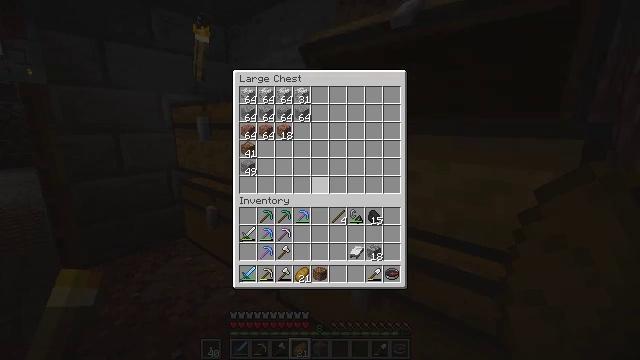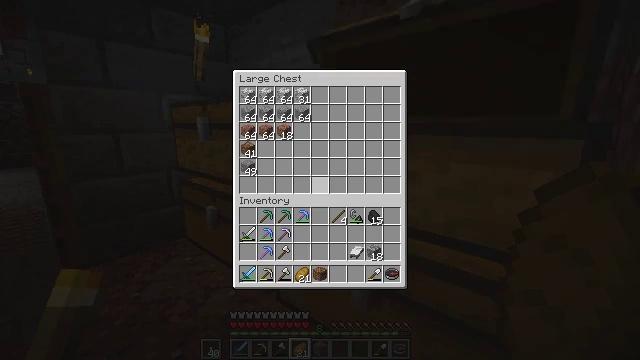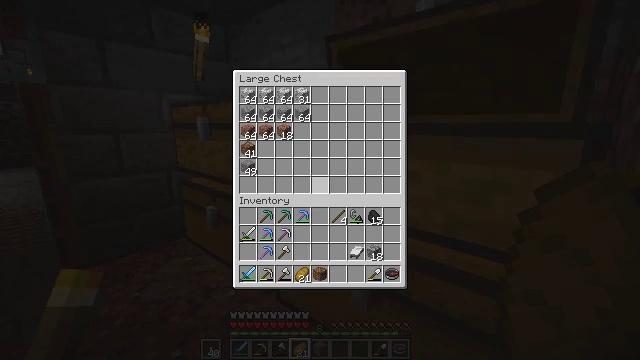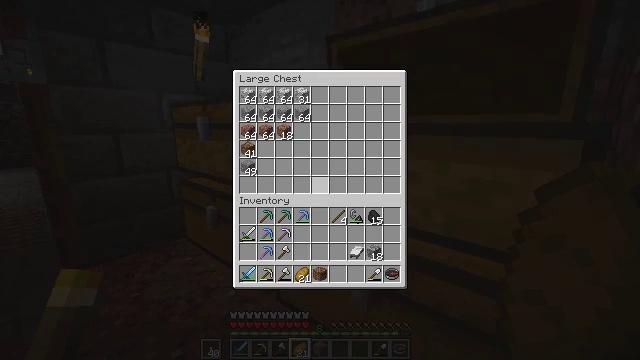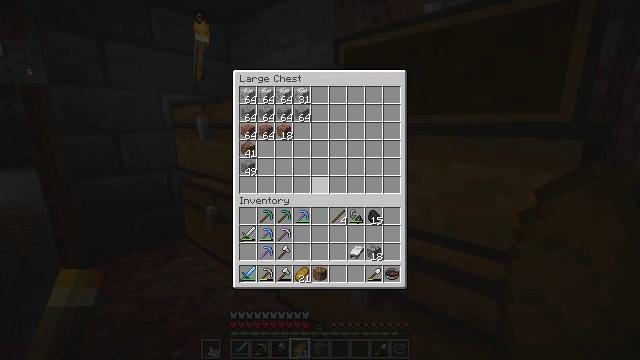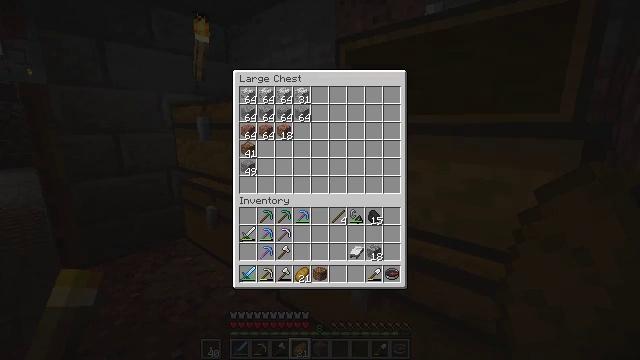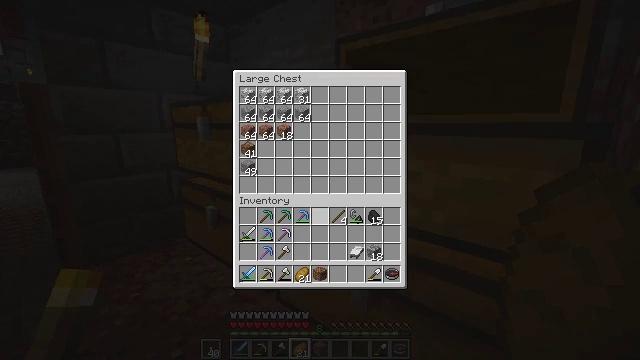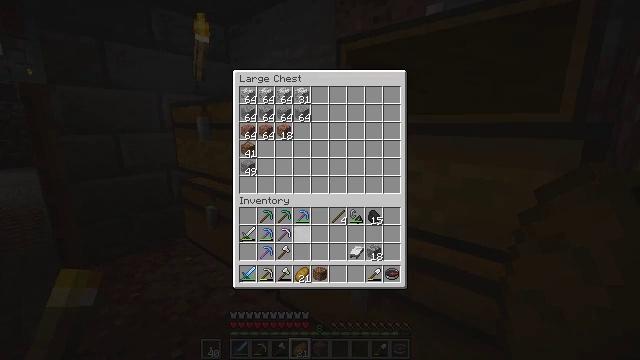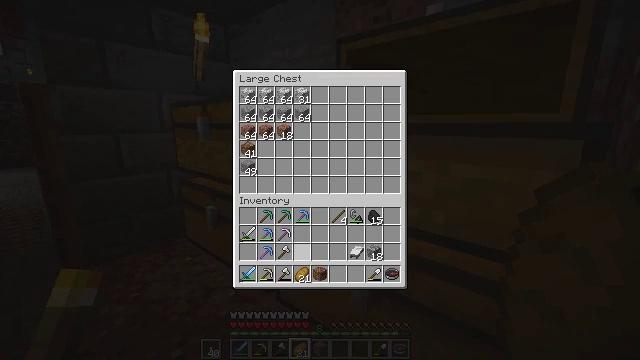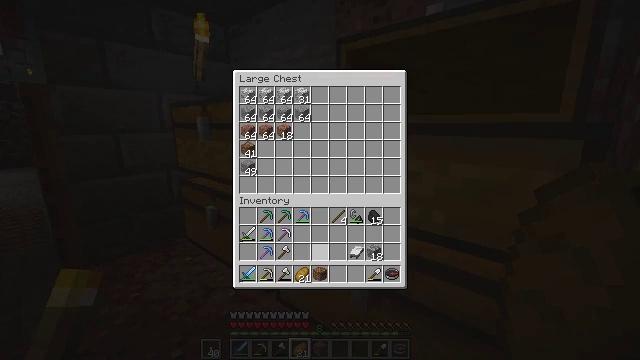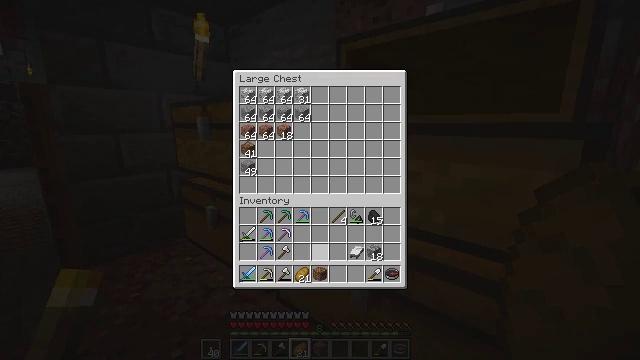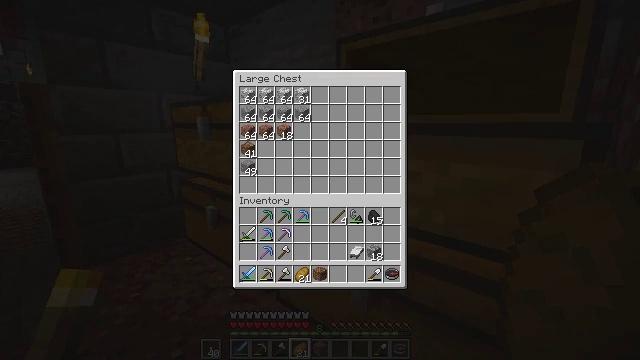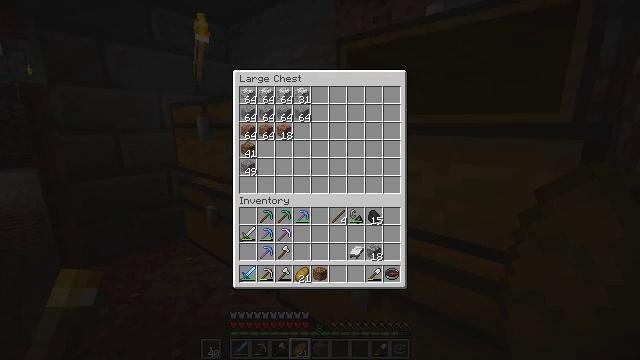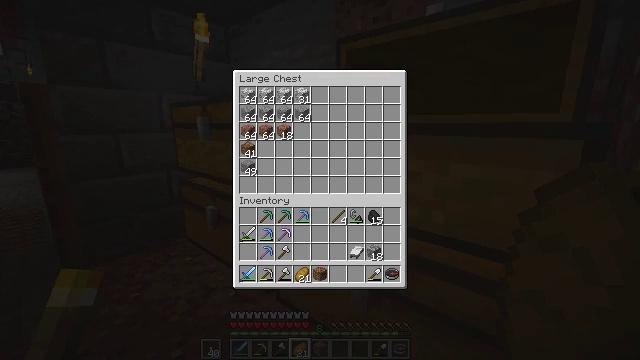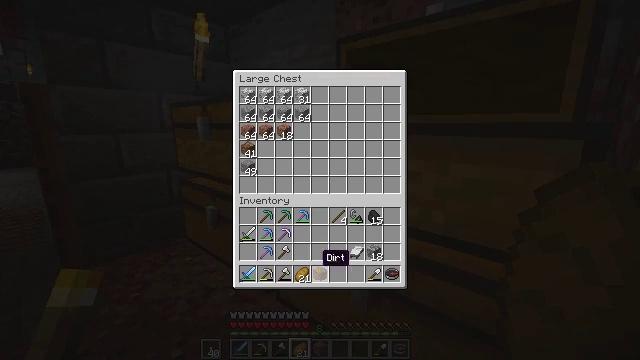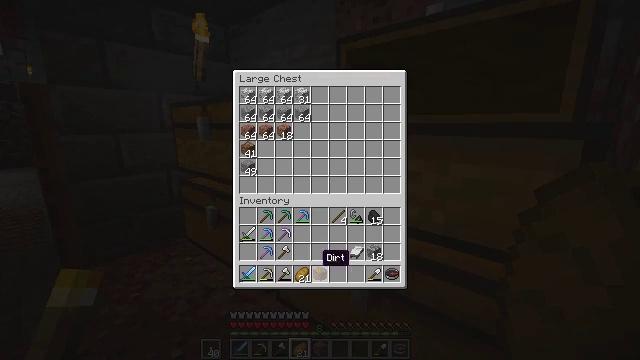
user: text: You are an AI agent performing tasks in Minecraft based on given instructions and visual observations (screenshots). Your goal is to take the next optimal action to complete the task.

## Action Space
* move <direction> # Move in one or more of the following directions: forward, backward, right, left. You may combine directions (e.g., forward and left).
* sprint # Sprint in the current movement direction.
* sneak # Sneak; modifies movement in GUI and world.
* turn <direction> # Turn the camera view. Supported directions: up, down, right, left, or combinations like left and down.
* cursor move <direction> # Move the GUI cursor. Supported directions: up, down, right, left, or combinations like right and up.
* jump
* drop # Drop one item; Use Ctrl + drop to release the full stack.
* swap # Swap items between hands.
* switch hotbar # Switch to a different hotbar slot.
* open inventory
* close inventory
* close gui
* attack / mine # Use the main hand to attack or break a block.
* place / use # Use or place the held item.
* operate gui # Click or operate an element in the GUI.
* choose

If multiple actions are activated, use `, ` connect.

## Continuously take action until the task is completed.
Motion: motion action
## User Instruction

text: Mine the redstone wall torch on the wall.
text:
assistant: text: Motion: no_op
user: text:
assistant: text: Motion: no_op
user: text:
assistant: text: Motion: no_op
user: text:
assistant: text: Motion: no_op
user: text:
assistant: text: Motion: cursor move down
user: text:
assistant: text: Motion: cursor move down
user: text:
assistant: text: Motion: cursor move down
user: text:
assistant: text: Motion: cursor move down
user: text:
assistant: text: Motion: cursor move down
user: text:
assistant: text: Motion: no_op
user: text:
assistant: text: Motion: no_op
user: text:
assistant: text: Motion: no_op
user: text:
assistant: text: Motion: no_op
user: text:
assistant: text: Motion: no_op
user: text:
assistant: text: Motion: no_op
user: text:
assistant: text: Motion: operate gui
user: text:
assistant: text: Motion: operate gui
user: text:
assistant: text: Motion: operate gui
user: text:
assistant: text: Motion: operate gui
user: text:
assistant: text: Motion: cursor move up
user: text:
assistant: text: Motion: cursor move left and up
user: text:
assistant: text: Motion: cursor move up
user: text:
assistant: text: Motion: no_op
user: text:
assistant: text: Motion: no_op
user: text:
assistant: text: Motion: no_op
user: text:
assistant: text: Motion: no_op
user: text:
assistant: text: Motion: no_op
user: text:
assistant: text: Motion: no_op
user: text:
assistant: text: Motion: no_op
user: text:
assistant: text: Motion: no_op